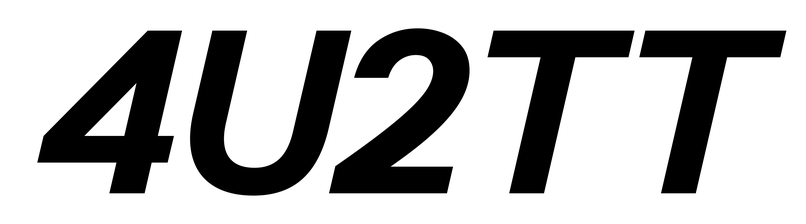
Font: InstrumentSans-Italic_Bold_Italic